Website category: university
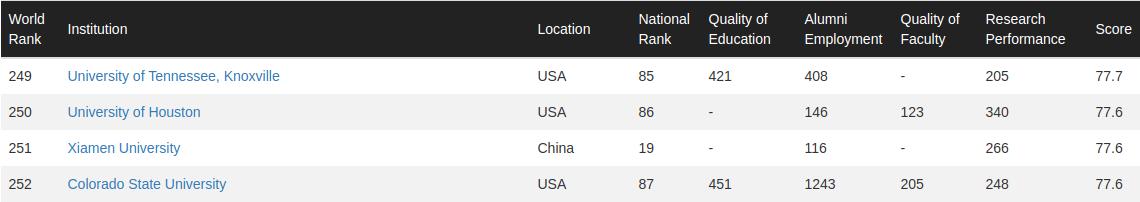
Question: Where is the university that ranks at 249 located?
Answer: USA

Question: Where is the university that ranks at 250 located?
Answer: USA

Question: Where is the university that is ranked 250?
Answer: USA

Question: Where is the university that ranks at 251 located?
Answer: China

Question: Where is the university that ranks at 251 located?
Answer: China

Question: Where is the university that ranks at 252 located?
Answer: USA

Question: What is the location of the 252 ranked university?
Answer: USA

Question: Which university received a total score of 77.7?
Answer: University of Tennessee, Knoxville

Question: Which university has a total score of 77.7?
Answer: University of Tennessee, Knoxville